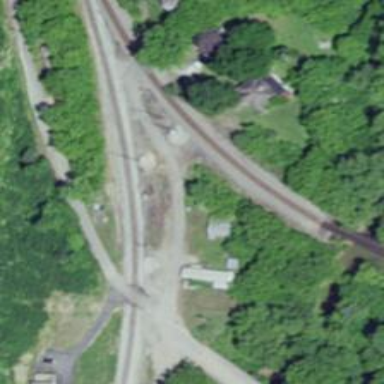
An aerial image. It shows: Railway track.